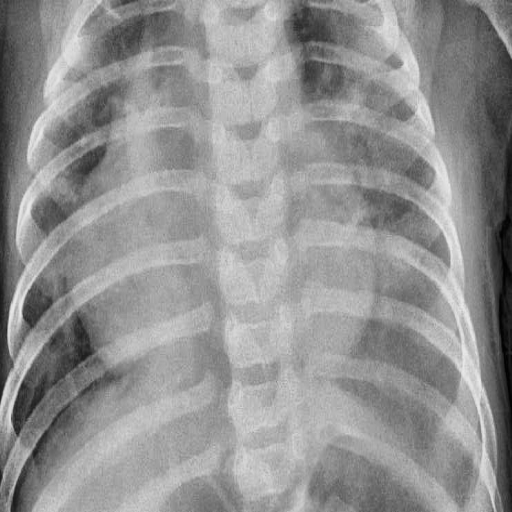
Finding: PNEUMONIA